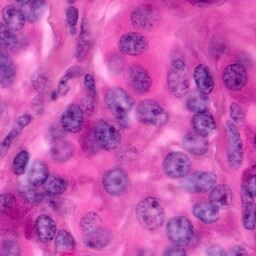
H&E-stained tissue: Pancreatic